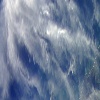
Label: cloud